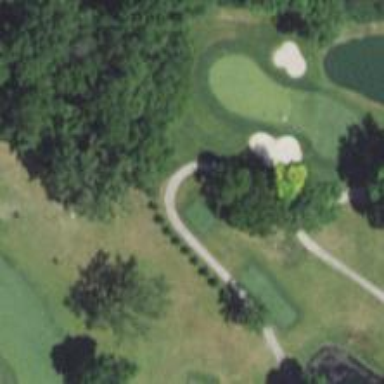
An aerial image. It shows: Golf cartpath that is also road path.